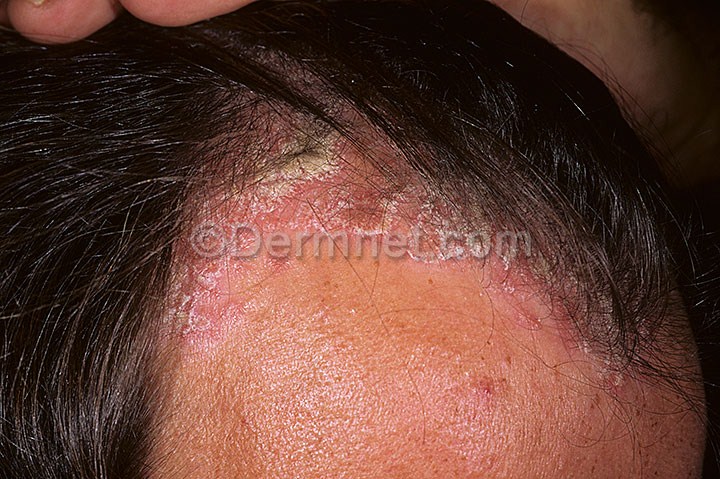
Disease: Psoriasis pictures Lichen Planus and related diseases